Question: I'm trying to make a very simple layout with the following properties:
- - - -
Here's an example of what it should look like:

I can get it to scale up and centre horizontally and vertically by setting the image to 'match_parent' width and height and specifying <URL>.
I tried using 'RelativeLayout' to centre it at the bottom, but I could only get this to work if I set the image's width and height to 'wrapContent', which caused it to not scale up.
Here's a sample layout to use as a starting point:
'''
<?xml version="1.0" encoding="utf-8"?>
<RelativeLayout xmlns:android="http://schemas.android.com/apk/res/android"
android:layout_width="match_parent"
android:layout_height="match_parent" >
<ImageView
android:layout_width="match_parent"
android:layout_height="match_parent"
android:layout_alignParentBottom="true"
android:layout_centerHorizontal="true"
android:layout_gravity="bottom|center_horizontal"
android:scaleType="fitStart"
android:src="@drawable/abc_ic_search" />
</RelativeLayout>
'''
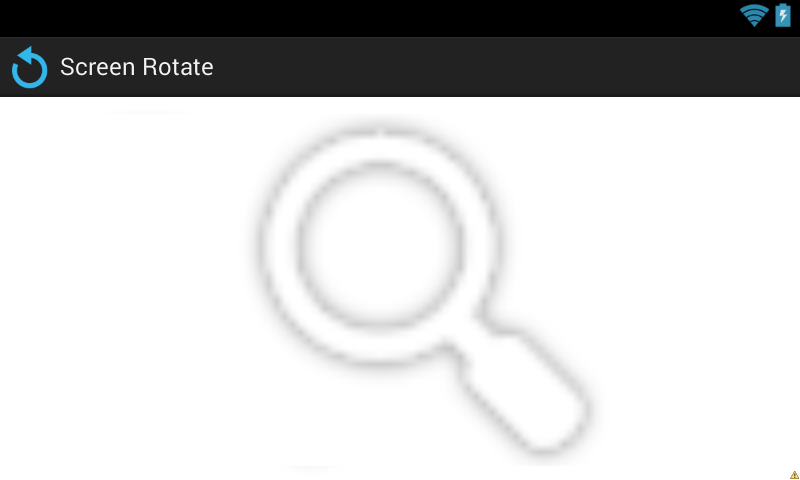
Answer: Try this:
'''
<?xml version="1.0" encoding="utf-8"?>
<RelativeLayout xmlns:android="http://schemas.android.com/apk/res/android"
android:layout_width="match_parent"
android:layout_height="match_parent">
<ImageView
android:layout_width="match_parent"
android:layout_height="wrap_content"
android:scaleType="fitCenter"
android:src="@drawable/abc_ic_search"
android:adjustViewBounds="true"
android:layout_alignParentBottom="true"/>
</RelativeLayout>
'''